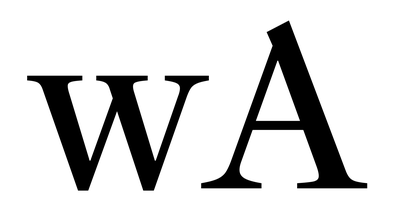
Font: LibreCaslonText_Regular